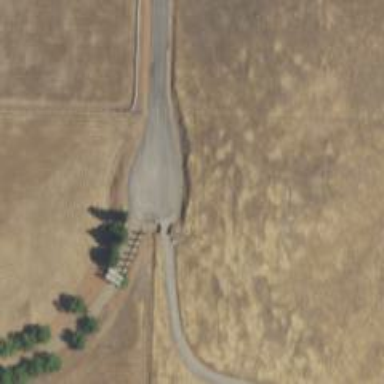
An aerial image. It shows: Turning loop on the road.